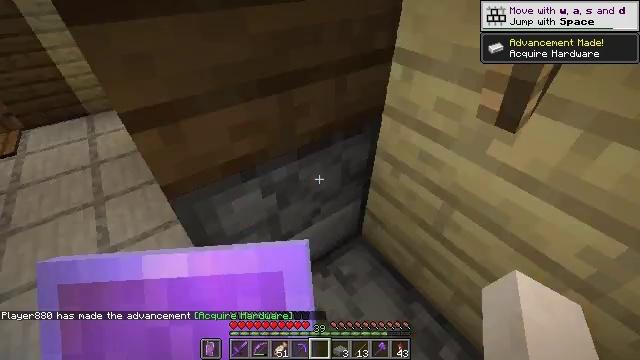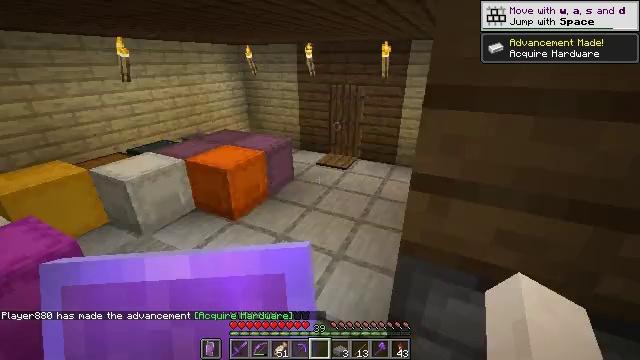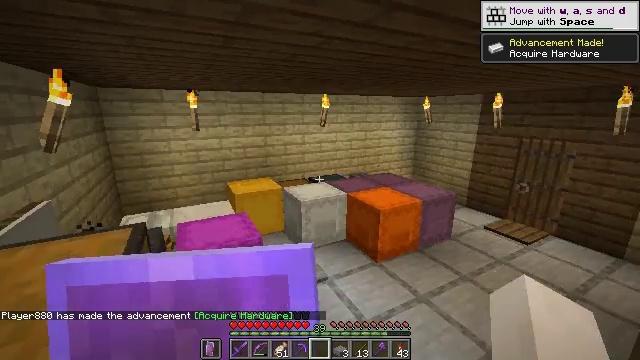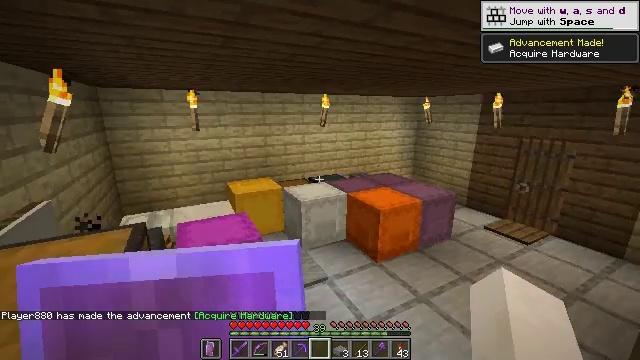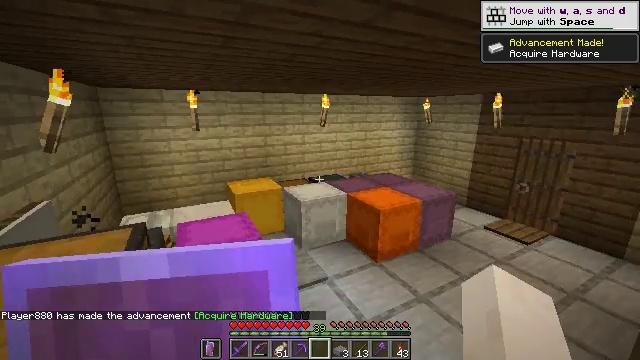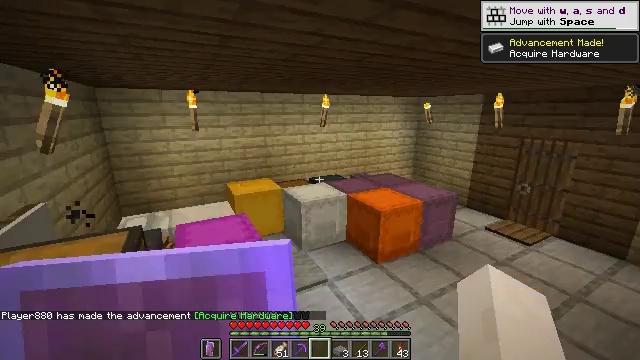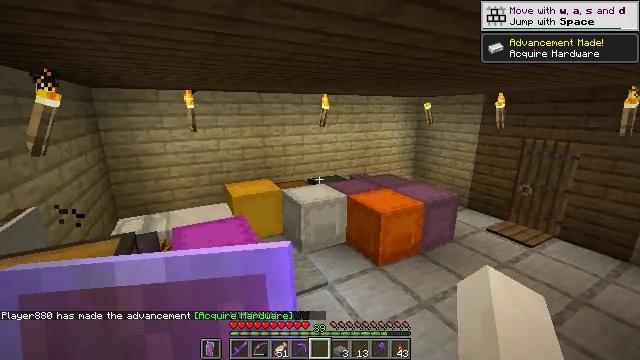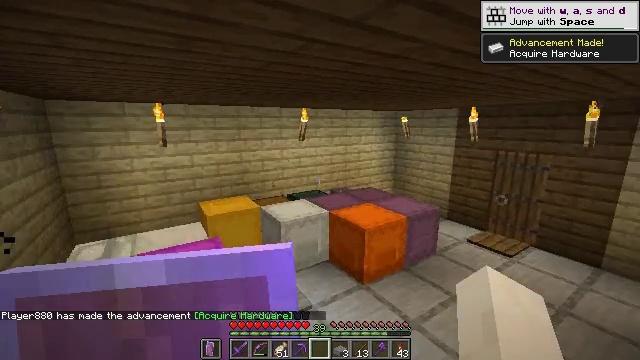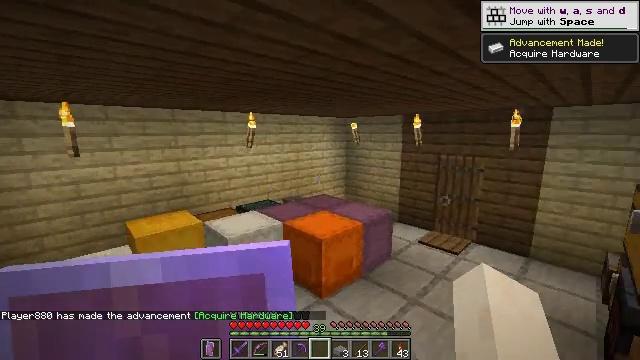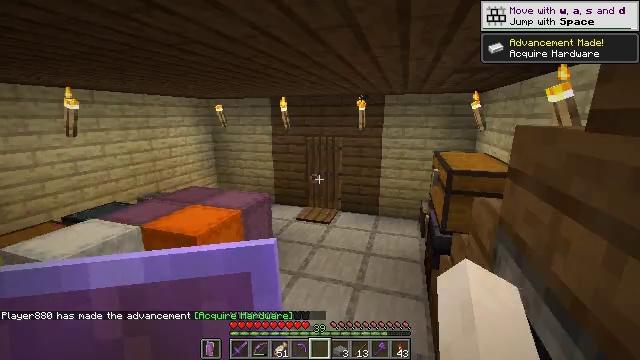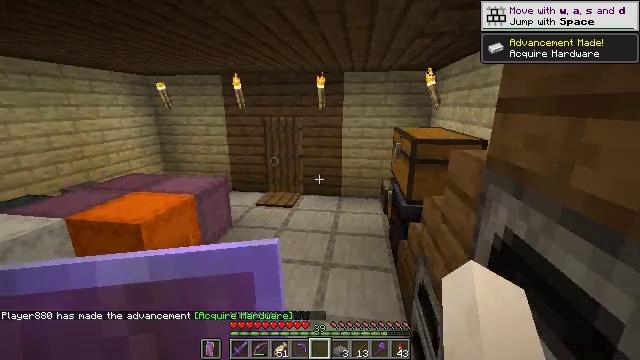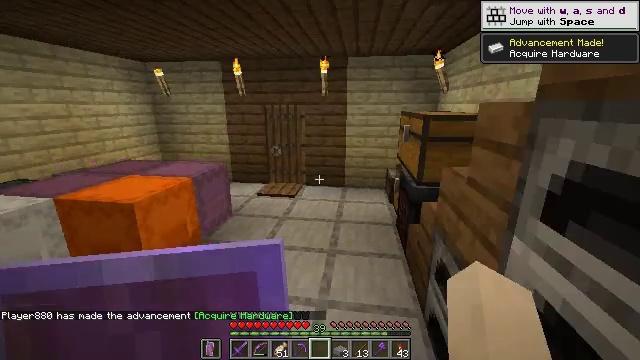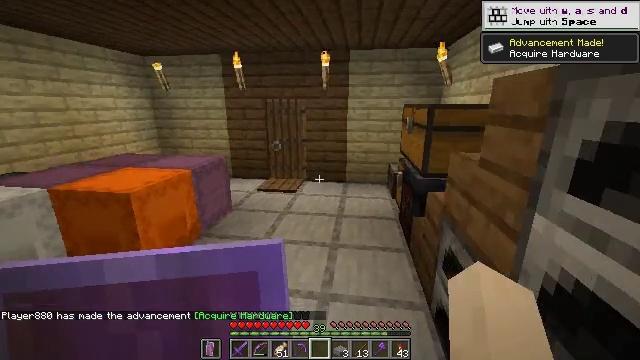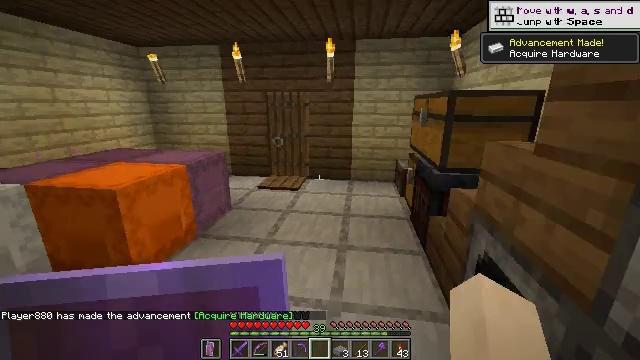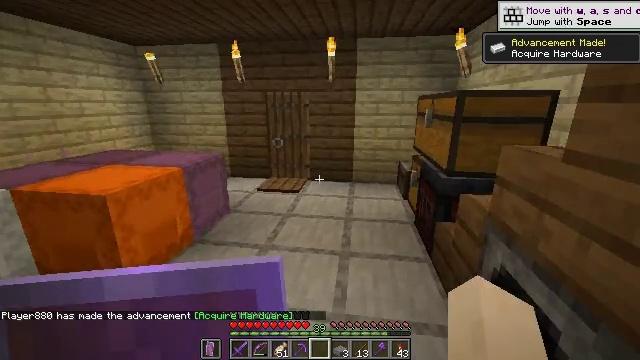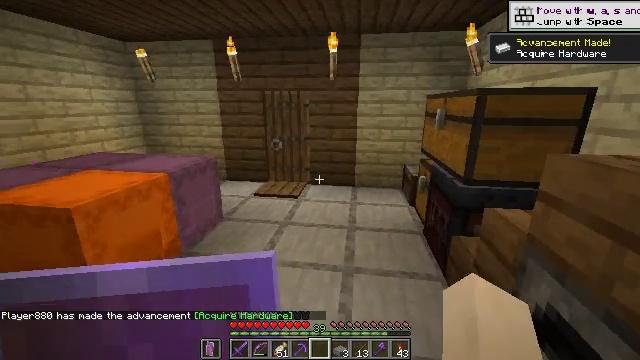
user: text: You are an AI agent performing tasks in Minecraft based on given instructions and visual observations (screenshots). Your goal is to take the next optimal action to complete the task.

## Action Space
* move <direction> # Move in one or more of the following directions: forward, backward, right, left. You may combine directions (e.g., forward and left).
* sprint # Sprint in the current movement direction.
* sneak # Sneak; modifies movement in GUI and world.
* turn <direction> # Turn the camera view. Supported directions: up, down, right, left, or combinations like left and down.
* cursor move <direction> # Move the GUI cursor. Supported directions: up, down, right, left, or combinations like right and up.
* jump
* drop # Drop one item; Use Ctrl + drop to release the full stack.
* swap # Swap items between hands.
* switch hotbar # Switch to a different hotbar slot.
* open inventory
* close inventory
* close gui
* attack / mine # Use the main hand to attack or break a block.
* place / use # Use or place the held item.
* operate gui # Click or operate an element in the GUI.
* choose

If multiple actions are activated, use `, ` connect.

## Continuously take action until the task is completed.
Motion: motion action
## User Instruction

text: Make sure you have materials to craft a stonecutter.
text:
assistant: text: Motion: turn left and up
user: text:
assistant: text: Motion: turn left and up
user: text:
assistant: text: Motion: no_op
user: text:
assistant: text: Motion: no_op
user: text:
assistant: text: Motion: move forward
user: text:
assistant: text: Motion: move forward
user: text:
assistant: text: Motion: move forward, turn right and up
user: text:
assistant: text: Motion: move forward, turn right and up
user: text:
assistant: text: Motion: move forward, turn right and down
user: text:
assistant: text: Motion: move forward, turn right and down
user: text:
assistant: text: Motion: move forward
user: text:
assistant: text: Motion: move forward
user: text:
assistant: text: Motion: move forward
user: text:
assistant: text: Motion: move forward
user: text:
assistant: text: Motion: move forward
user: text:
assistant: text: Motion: move forward
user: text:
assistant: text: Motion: move forward, turn right
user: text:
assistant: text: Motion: move forward, turn right and up
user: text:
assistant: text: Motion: move forward, turn right
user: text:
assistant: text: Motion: turn right
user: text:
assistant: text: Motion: turn right and up
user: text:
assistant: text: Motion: turn right and up
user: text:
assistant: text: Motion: turn right, use / place
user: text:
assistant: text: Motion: use / place
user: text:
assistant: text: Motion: use / place
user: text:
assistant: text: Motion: no_op
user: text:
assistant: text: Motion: no_op
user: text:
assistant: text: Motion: no_op
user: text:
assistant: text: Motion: no_op
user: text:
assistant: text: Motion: no_op